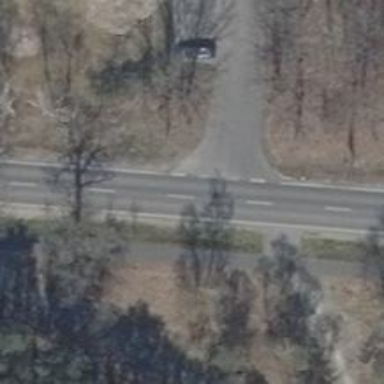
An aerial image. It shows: Primary road with asphalt surface.